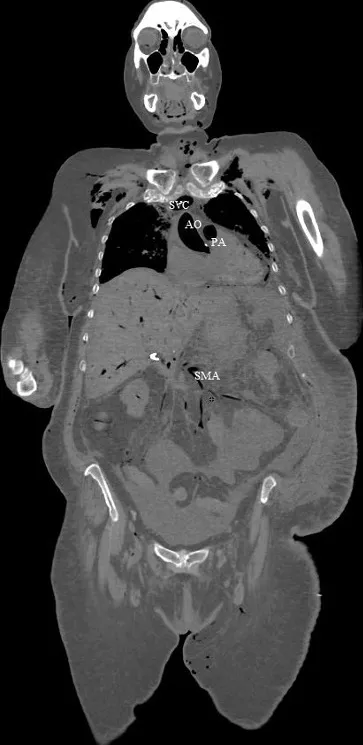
Coronal CT-soft tissue window: intravascular air in aorta (AO), pulmonary artery (PA), superior vena cava (SVC) and superior mesenteric artery (SMA). There is intravascular air in the liver and subcutaneous emphysema in the upper chest and neck soft tissues.
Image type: radiology (ct)